八年级 · 解析几何
如图, 直线 $l_{1}: y=2 x+1$ 与直线 $l_{2}: y=k x+b$ 相交于点 $P(2, a)$,则方程组 $\left\{\begin{array}{l}y=2 x+1 \\ y=k x+b\end{array}\right.$ 的解为 \$ \qquad \$ .

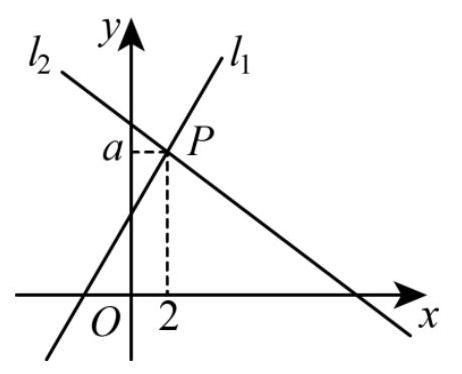
答案: $\left\{\begin{array}{l}x=2 \\ y=5\end{array}\right.$